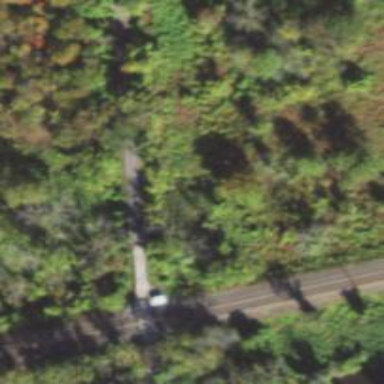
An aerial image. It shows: Cycleway passing over abandoned railway bridge.